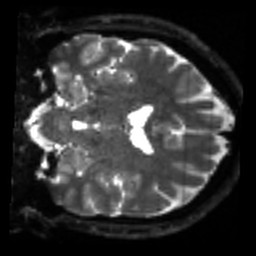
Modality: sbref
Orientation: coronal
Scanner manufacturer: siemens
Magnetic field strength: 3 T
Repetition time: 4 s
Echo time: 0.0594 s